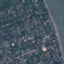
Label: Residential